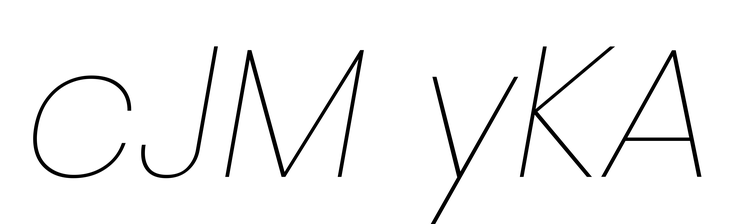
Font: Poppins-ThinItalic